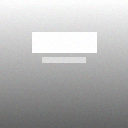
Screen state: on